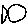
Label: fish